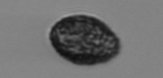
Label: Pseudochattonella_farcimen